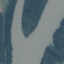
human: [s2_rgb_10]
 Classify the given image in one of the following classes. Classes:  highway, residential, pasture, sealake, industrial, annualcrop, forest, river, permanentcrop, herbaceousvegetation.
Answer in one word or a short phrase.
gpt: River